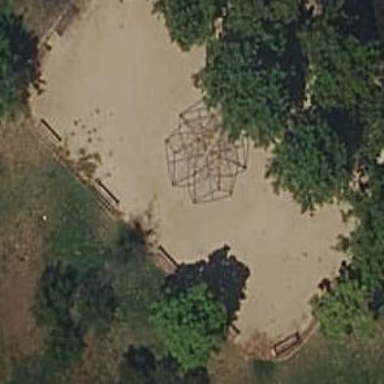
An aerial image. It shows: Playground area for leisure activities on the land.